Interaction volume radius: 5 \u00c5
Interaction volume height: 30 \u00c5
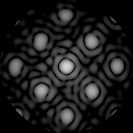
Disorder parameter: 0.1635